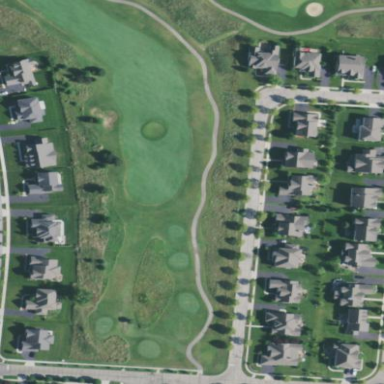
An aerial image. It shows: Grassy area designated as golf fairway.